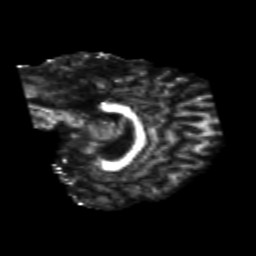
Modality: FA
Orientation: sagittal
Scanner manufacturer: siemens
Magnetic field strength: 3 T
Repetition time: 6.8 s
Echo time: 0.093 s